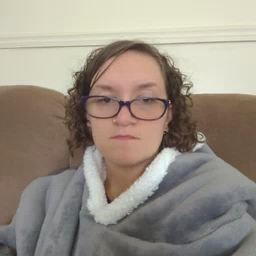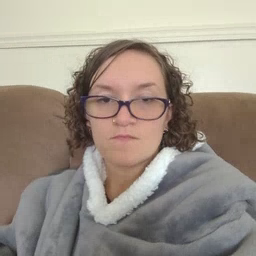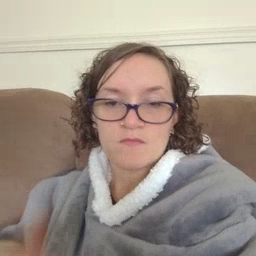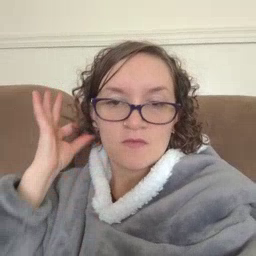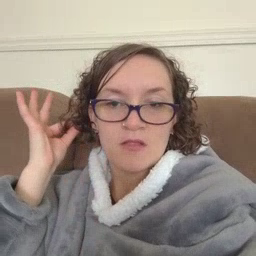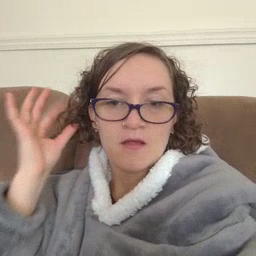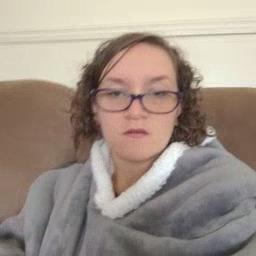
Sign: hair